Interaction volume radius: 10 \u00c5
Interaction volume height: 20 \u00c5
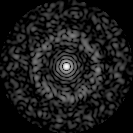
Disorder parameter: 0.8267